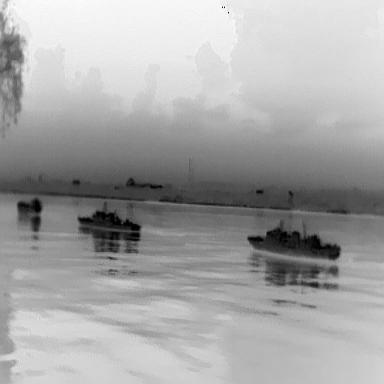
There are three objects shown in the infrared image, including two warships, and a liner.